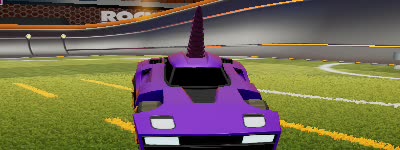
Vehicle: breakout